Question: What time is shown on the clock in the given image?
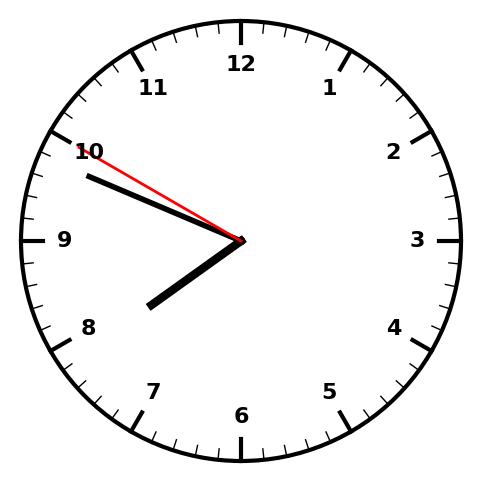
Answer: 07:48:50